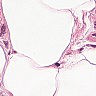
Metastatic tissue present: no